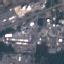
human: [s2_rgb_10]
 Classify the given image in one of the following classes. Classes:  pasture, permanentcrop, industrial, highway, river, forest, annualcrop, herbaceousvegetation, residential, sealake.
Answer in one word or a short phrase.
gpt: Industrial